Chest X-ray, PA view. Patient: 54 years old, sex F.
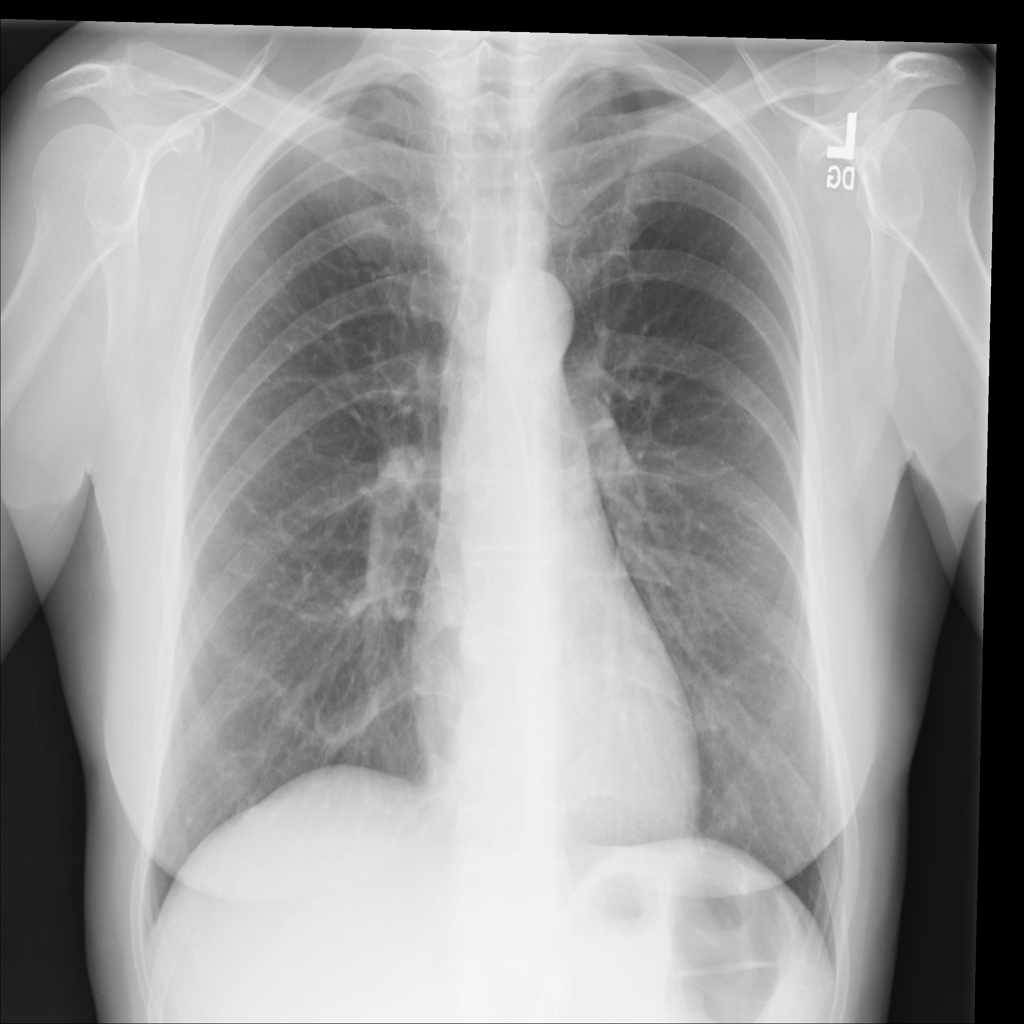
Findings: No Finding